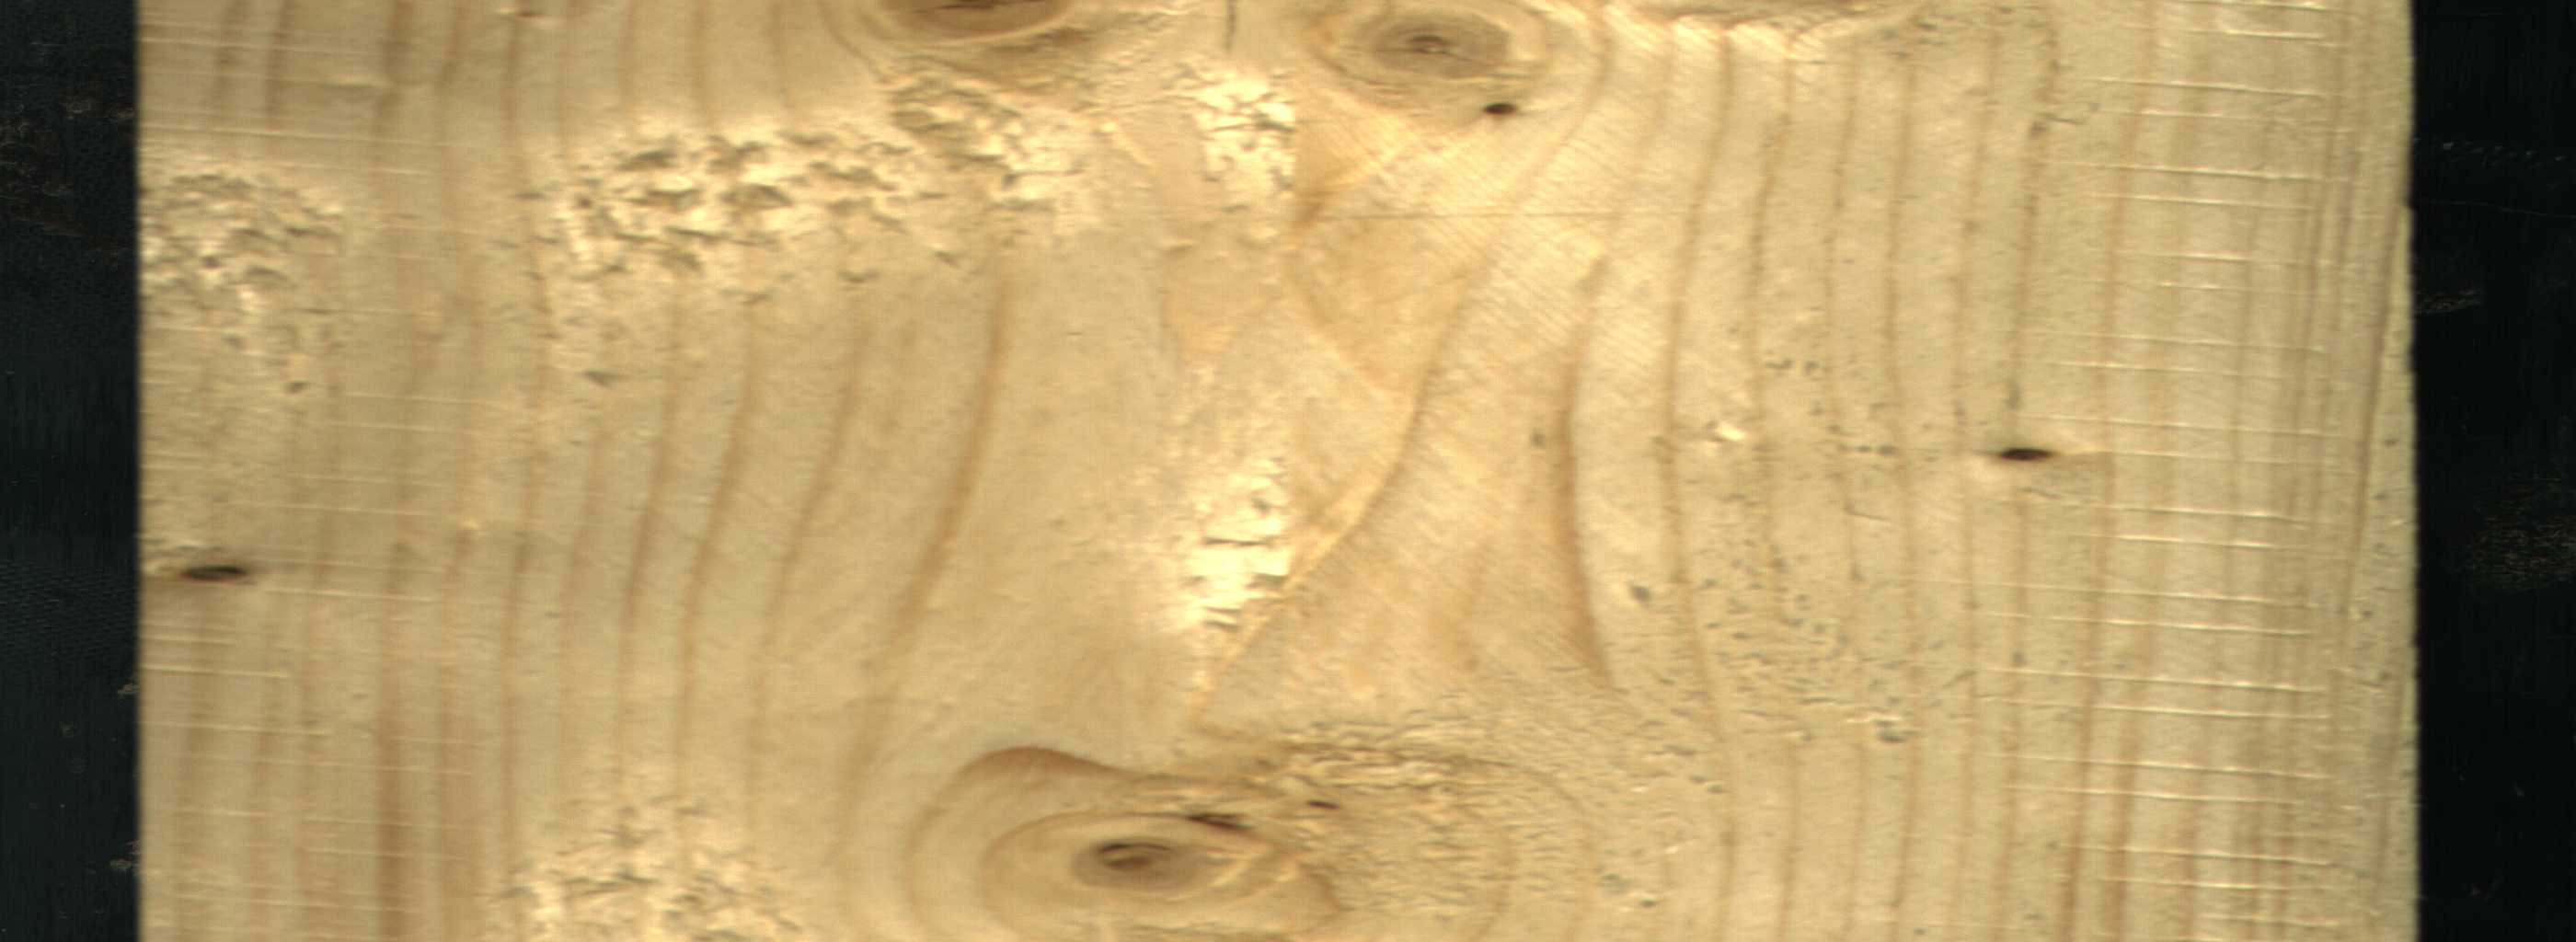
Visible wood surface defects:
Dead_Knot
Live_Knot
Live_Knot
Live_Knot
Live_Knot
Live_Knot